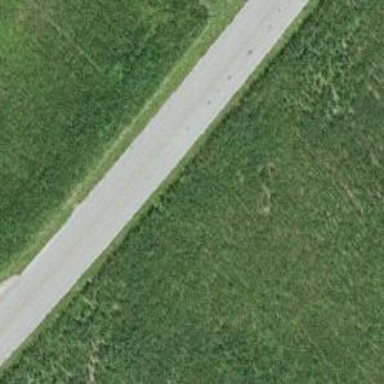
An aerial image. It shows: Well-maintained track road with grade 1 tracktype.